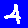
Digit: 4